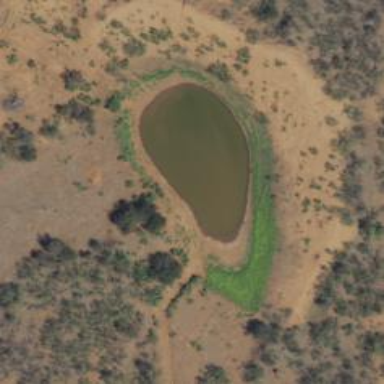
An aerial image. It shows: Reservoir.